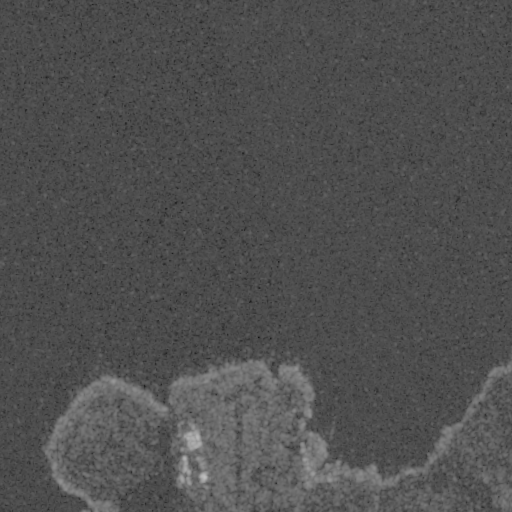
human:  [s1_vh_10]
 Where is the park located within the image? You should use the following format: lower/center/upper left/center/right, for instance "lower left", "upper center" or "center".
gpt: The park is located in the lower center of the image.
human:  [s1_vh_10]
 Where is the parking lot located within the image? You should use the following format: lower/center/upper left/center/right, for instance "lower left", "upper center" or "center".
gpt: The parking lot is located in the lower center of the image.
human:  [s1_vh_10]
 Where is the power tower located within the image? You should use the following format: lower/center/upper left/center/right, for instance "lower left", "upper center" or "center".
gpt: The power tower is located in the lower center of the image.
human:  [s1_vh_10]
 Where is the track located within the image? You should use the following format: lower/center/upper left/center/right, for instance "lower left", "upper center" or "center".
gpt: The track is located in the lower center of the image.
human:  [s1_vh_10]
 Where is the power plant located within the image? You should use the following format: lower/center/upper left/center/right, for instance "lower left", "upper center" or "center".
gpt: There is no power plant in the image.

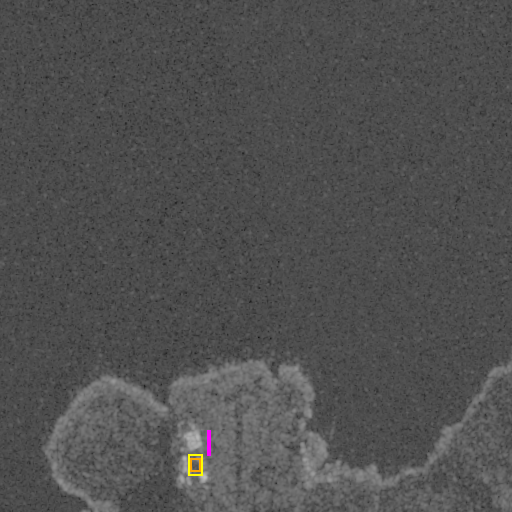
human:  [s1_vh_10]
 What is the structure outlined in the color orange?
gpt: The structure outlined in orange is a park.
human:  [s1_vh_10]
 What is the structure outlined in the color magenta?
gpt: The structure outlined in magenta is a parking lot.
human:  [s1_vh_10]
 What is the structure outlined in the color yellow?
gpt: The structure outlined in yellow is a track.
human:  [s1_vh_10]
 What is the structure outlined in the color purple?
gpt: There is no purple outline.